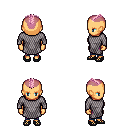
a pixel art fantasy rpg character, female body template, human, tanned skin, chain mail, magenta pants, pink short mohawk hairstyle, ghillies, four views (front, back, left, right), 2x2 character sprite sheet, small pixel art, hard edges, no anti-aliasing